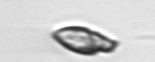
Label: Katodinium_or_Torodinium